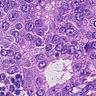
Metastatic tissue present: yes